Question: '''
INSERT INTO [CVSUAT].[dbo].[UserLevel ](
[Client_ID]
,[User_Level_Name]
,[User_Level_Description]
,[Created_by]
,[Created_Date]
,[Modified_by]
,[Modified_Date]
,[Delete_Flag]
,[Deactivate_Flag]) VALUES ('sndbsndbsdnbsndbsnbdnsbdn23','Client','','Client','2013-03-12 21:31:38.437','Client','2013-03-12 21:31:38.437','0','0')
'''

My Table has a space [UserLevel ] as it was made that way from before
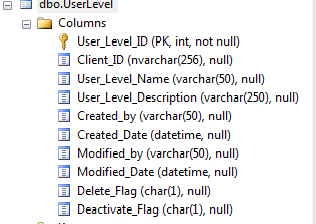
Answer: This is caused by attempting to put too much data into a column.
The trouble is, none of the values specified in your example are too large for the columns indicated in your schema picture. I'd therefore assume that the values you've given us either aren't the true values, or you've got a trigger on that table, which is actually what is causing the error.
As an aside, shouldn't your 'Delete_Flag' and 'Deactivate_Flag' columns be of datatype bit, rather than 'char(1)'?
Oh, and one more thing - as 'Client_ID' is an nvarchar, you probably want to store unicode data in there. To indicate this in your script, you should use the "N" prefix on your strings, like so:
'''
INSERT INTO [CVSUAT].[dbo].[UserLevel ](
[Client_ID]
,[User_Level_Name]
,[User_Level_Description]
,[Created_by]
,[Created_Date]
,[Modified_by]
,[Modified_Date]
,[Delete_Flag]
,[Deactivate_Flag]) VALUES (N'sndbsndbsdnbsndbsnbdnsbdn23','Client','','Client','2013-03-12 21:31:38.437','Client','2013-03-12 21:31:38.437','0','0')
'''